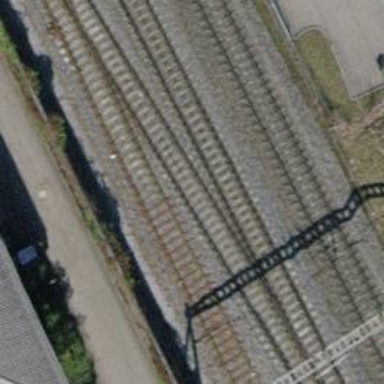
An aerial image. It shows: Single railway track with electrification through contact line.